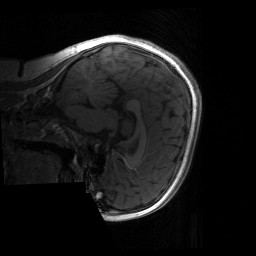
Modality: T1w
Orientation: sagittal
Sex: female
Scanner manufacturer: siemens
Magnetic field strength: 3 T
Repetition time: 1.9 s
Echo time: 0.00243 s